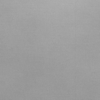
Label: dusty